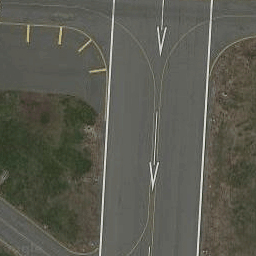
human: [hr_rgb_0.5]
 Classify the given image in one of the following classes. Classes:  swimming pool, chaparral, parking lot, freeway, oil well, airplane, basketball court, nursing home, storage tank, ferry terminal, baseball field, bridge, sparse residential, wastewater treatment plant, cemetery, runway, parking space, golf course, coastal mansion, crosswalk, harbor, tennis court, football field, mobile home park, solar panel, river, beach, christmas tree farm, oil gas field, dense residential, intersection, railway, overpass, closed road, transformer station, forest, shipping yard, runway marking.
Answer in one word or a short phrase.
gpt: runway